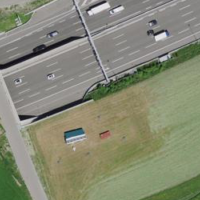
EUNIS habitat code: 57
Species observed at this site:
Milvus milvus
Conium maculatum